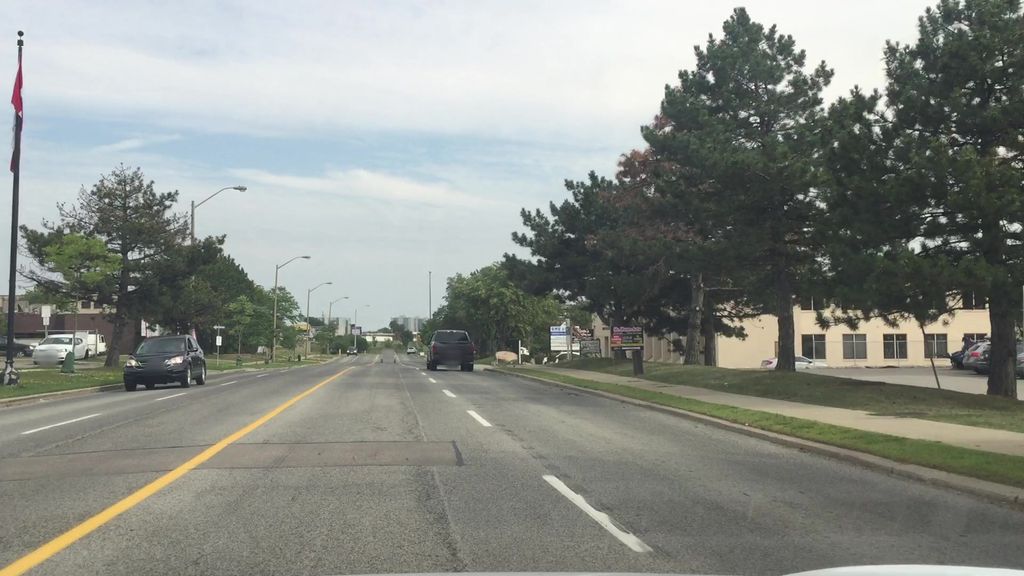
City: toronto